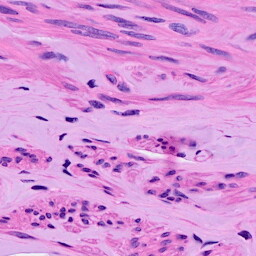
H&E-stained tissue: Ovarian